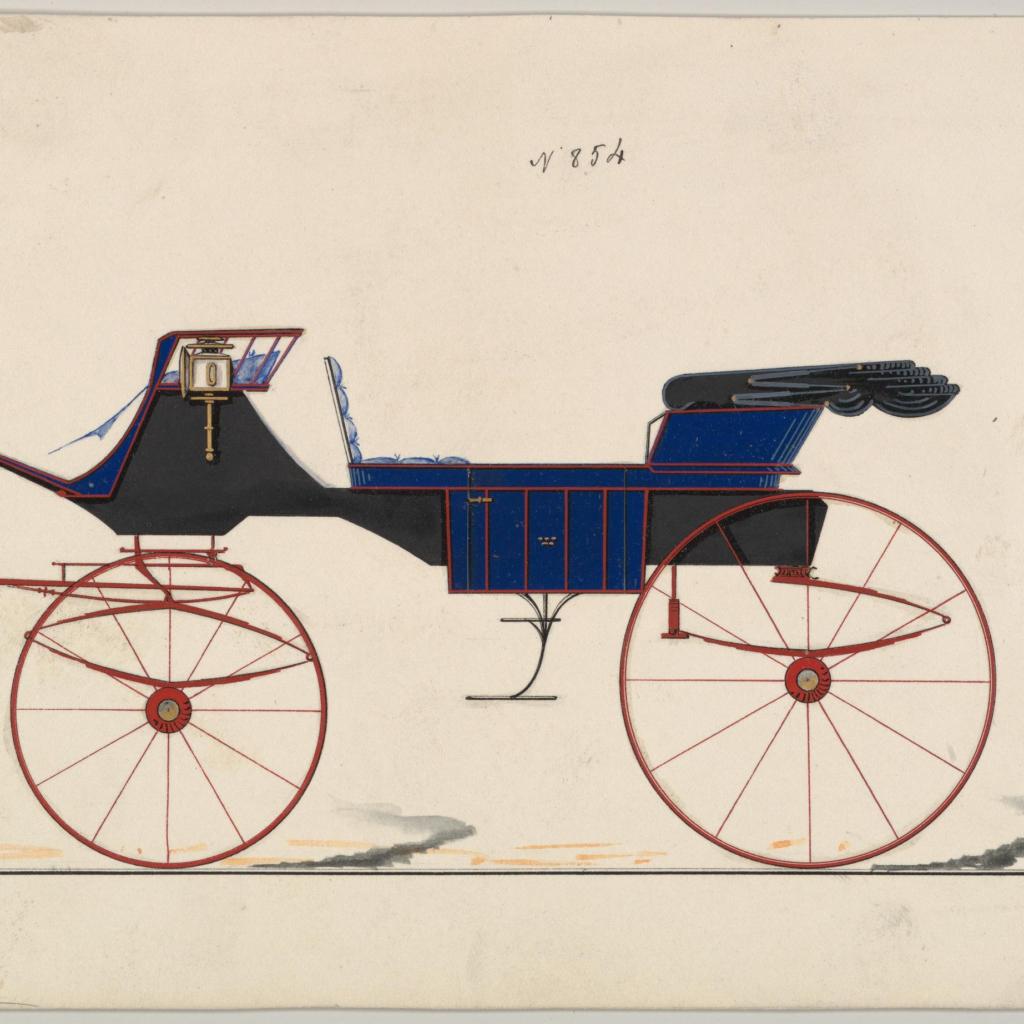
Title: Design for Vis-à-vis, no. 854
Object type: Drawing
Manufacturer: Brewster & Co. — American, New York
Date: ca. 1870
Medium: Pen and black ink, watercolor and gouache with metallic ink and gum arabic
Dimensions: sheet: 5 7/16 x 8 3/4 in. (13.8 x 22.2 cm)
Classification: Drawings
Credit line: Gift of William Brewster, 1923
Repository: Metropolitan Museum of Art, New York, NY